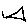
Label: triangle